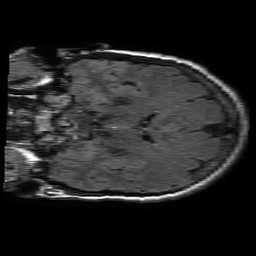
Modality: FLAIR
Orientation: coronal
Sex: female
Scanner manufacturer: philips
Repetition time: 11 s
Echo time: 0.125 s